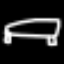
Label: bed